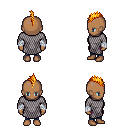
a pixel art fantasy rpg character, female body template, human, dark skin, chain mail, magenta pants, light blonde mohawk hairstyle, white cloth bandages, four views (front, back, left, right), 2x2 character sprite sheet, small pixel art, hard edges, no anti-aliasing